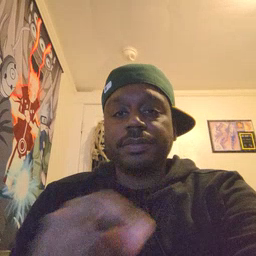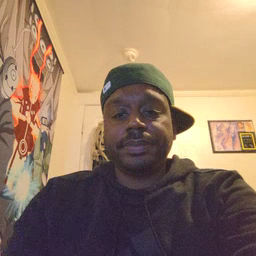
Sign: tongue